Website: lowes
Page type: billing-address
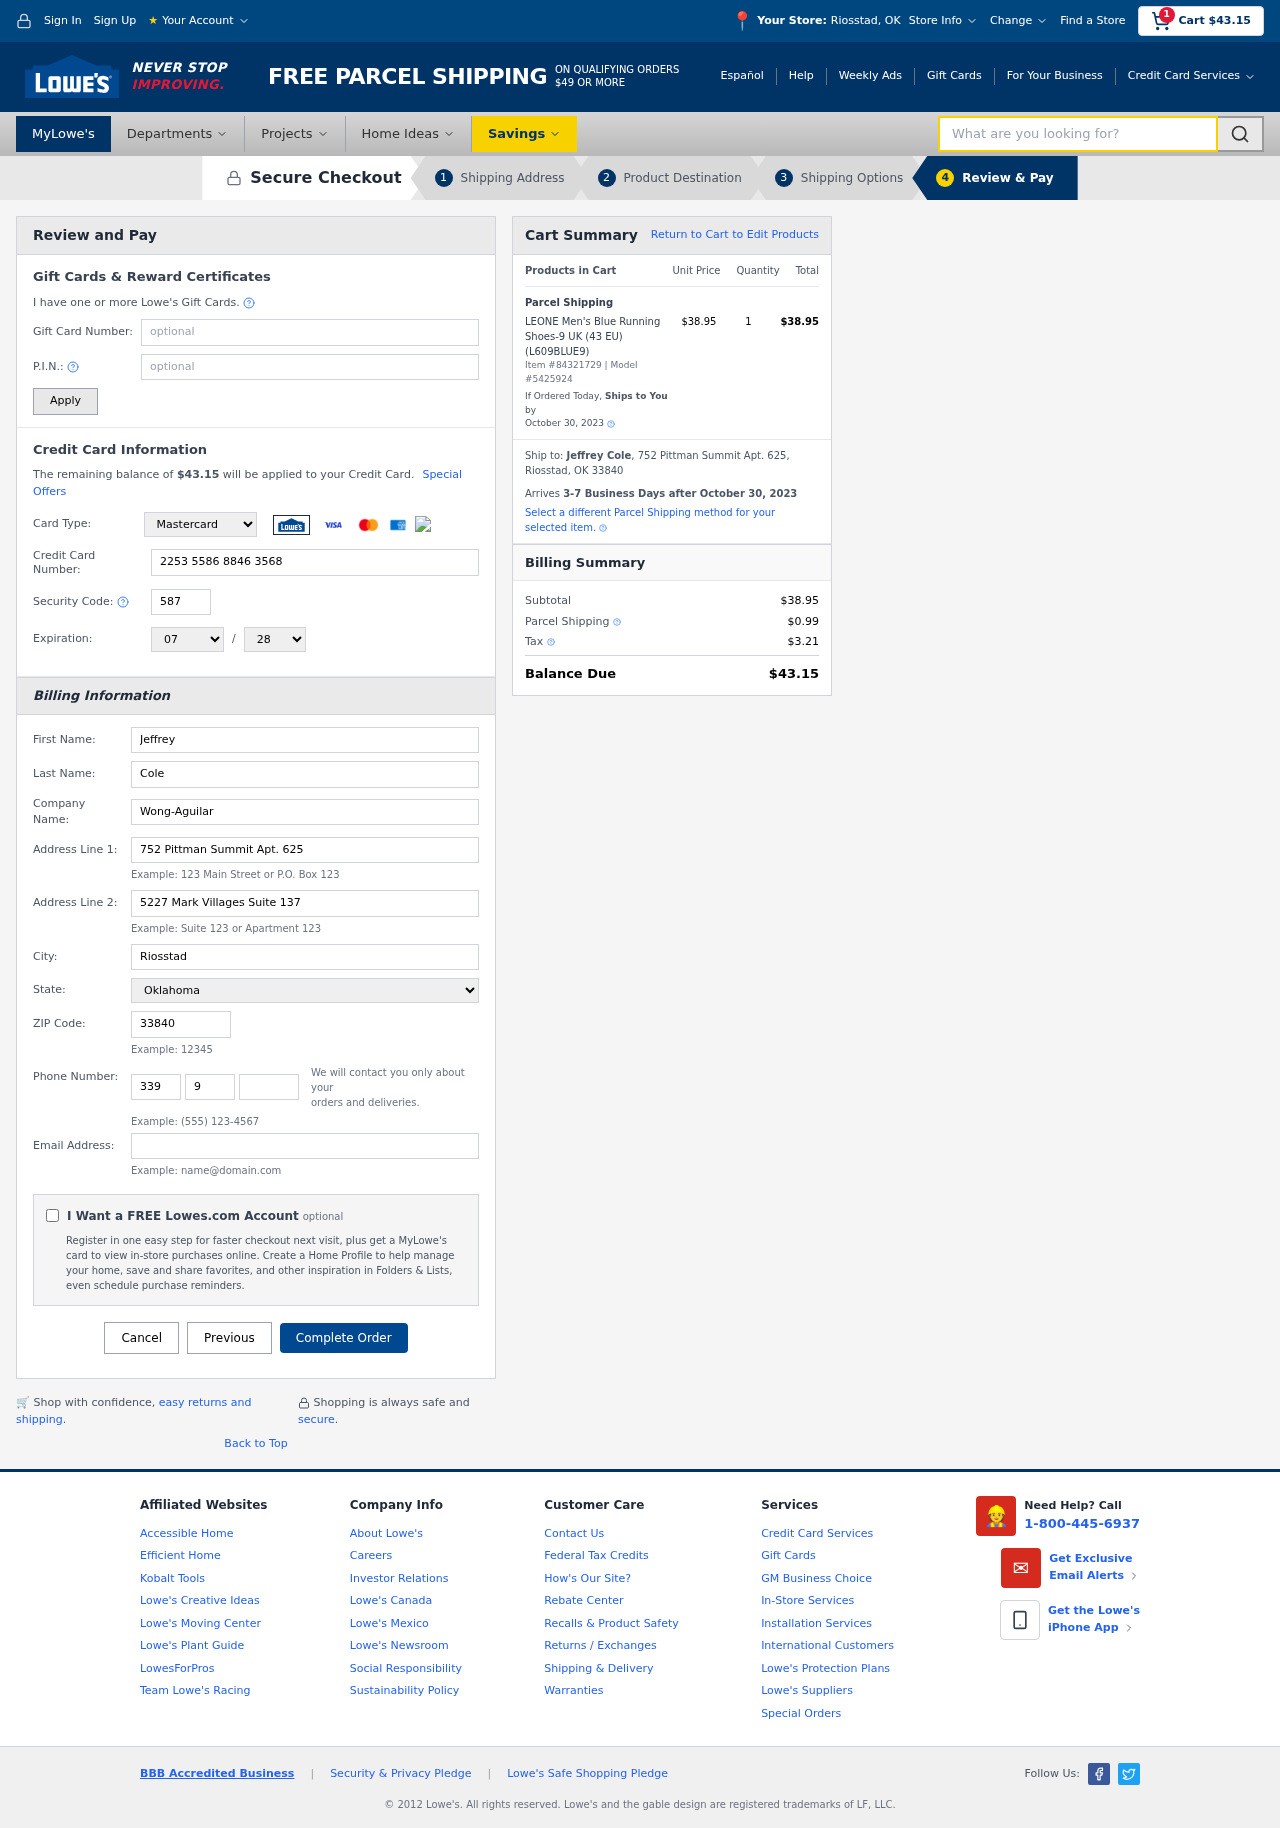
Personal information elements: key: PII_CARD_CVV
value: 587
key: PII_CARD_EXPIRY_MONTH
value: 07
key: PII_CARD_EXPIRY_YEAR
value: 28
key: PII_CARD_NUMBER
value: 2253 5586 8846 3568
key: PII_CARD_TYPE
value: Mastercard
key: PII_CITY
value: Riosstad
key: PII_CITY_STATE
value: Riosstad, OK
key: PII_COMPANY
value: Wong-Aguilar
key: PII_EMAIL
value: jeffrey.cole@hotmail.com
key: PII_FIRSTNAME
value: Jeffrey
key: PII_FULLNAME
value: Jeffrey Cole
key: PII_LASTNAME
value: Cole
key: PII_PHONE_AREA
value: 339
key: PII_PHONE_PREFIX
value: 925
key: PII_PHONE_SUFFIX
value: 8556
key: PII_POSTCODE
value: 33840
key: PII_STATE
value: Oklahoma
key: PII_STREET
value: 752 Pittman Summit Apt. 625
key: PII_STREET2
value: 5227 Mark Villages Suite 137
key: PII_CITY_STATE_ZIP
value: Riosstad, OK 33840
Product elements: key: PRODUCT1_NAME
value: LEONE Men's Blue Running Shoes-9 UK (43 EU) (L609BLUE9)
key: PRODUCT1_PRICE
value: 38.95
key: PRODUCT1_QUANTITY
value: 1
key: PRODUCT_ITEM_NUMBER
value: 84321729
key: PRODUCT_MODEL_NUMBER
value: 5425924
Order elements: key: ORDER_SUBTOTAL
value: $43.15
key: ORDER_TOTAL
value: $43.15
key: ORDER_SHIPPING_DATE
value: October 30, 2023
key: ORDER_SUBTOTAL
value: $38.95
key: ORDER_DELIVERY_DATE
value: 3-7 Business Days after October 30, 2023
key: ORDER_SHIPPING_DATE2
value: October 30, 2023
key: ORDER_SUBTOTAL2
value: $38.95
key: ORDER_SHIPPING_COST
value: $0.99
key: ORDER_TAX
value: $3.21
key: ORDER_TOTAL2
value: $43.15
Search elements: key: HEADER_SEARCH
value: What are you looking for?